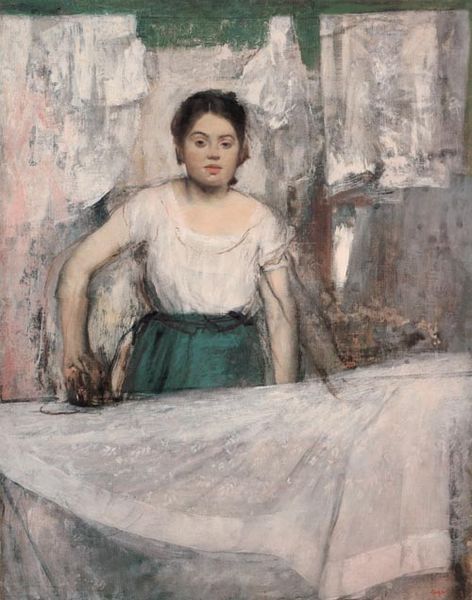
Titel: La Repasseuse, Die Büglerin
Künstler: Edgar Degas
Standort: München
Institution: Neue Pinakothek
Schlagwörter: dunkel, gemälde, hand, haut, schatten, weiß, grün, impressionismus, mädchen, wäsche, ausschnitt, bewegung, braun, degas, fenster, frau, frisur, grau, haar, hell, kleid, licht, mund, nase, pastell, schwarz, skizze, tisch, blick, gürtel, tuch, rock, hemd, jung, arm, arme, augen, bluse, falten, gesicht, inkarnat, kleidung, leinen, bild, hals, portrait, porträt, spiegel, vorhang, öl, gewand, haare, stehend, stoff, tücher, decke, kind, frontal, lippen, locken, scheitel, schultern, arbeit, schürze, magd, wäscheleine, leine, heiß, abstrakt, hitze, falte, gardinen, vorhänge, anstrengung, dienstmädchen, wiess, glatt, laken, edouard manet, transparent, waschen, hängen, münchen, schönheit, weißß, leben, verschwommen, leintuch, paul cezanne, durchsichtig, claude monet, weißw, grüntöne, dienstmagd, sauber, bügel, bettuch, pinakothek, vorzeichnung, grüm, putzen, organza, jugendliche, kurzärmlig, arbeiterin, portugal, korrektur, schnappschuss, bügelbrett, weisse bluse, bügeleisen, bügeln, büglerin, plätten, weisswäsche, die büglerin, la repasseuswe, la repasseuse, enfresko, pentimenti, job, 2 arme, lleintuch